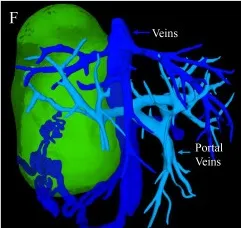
Images of contrast-enhanced CT scan and Three-dimensional reconstruction. (E, F) Three-dimensional reconstruction based on contrast-enhanced tomography (CT) depicting the relationship between the tumor and arteries, as well as veins. RHA, Right Hepatic Artery; CHA, Common Hepatic Artery; SMA, Superior Mesenteric Artery; RHV, Right Hepatic Vein; MHV, Middle Hepatic Vein; LHV, Left Hepatic Vein; RPV, Right Portal Vein; SV, Splenic Vein; IVC, Inferior Vena Cava.
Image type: radiology (ct)